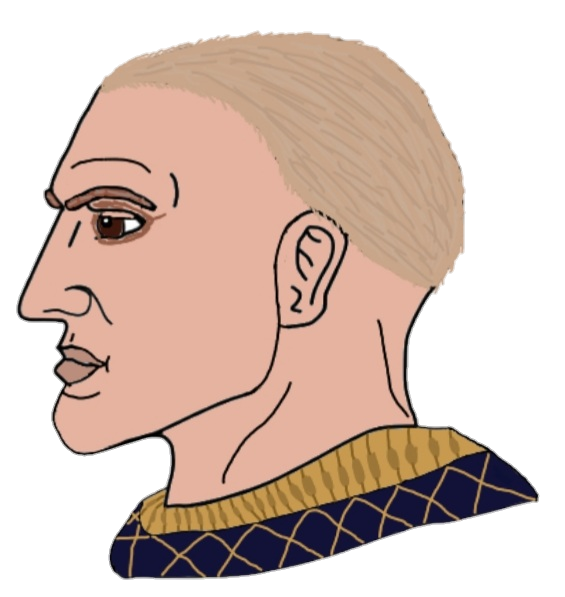
Label: 4_Yes_Chad